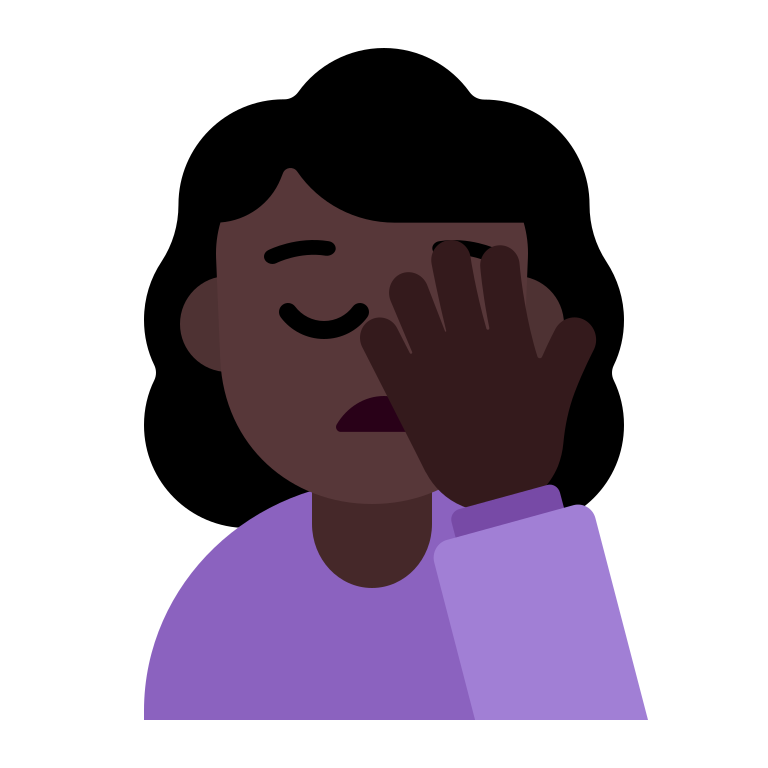
woman facepalming flat dark